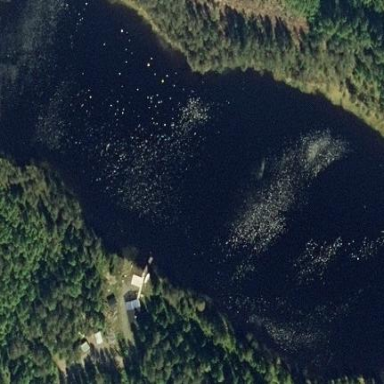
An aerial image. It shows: Beautiful lake surrounded by nature.